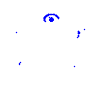
Particle: kaon